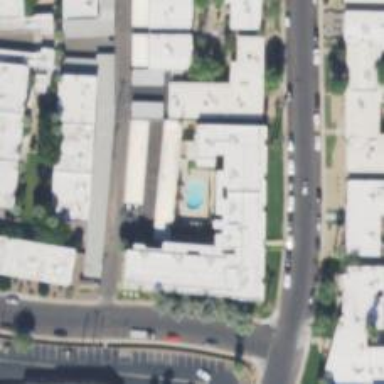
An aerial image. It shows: Swimming pool located in leisure land.